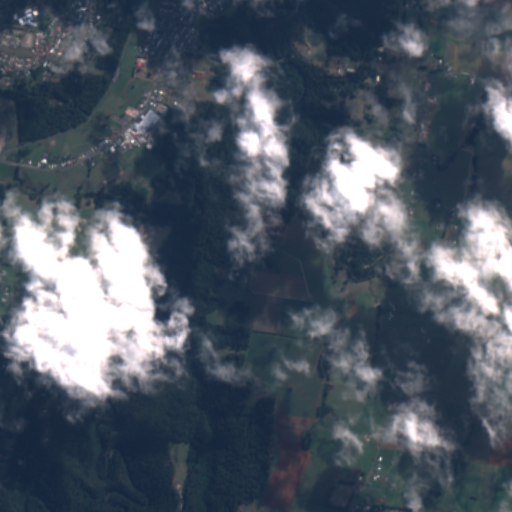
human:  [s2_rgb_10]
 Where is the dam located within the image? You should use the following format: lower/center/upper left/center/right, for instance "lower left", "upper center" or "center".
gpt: The dam is located in the lower right of the image.
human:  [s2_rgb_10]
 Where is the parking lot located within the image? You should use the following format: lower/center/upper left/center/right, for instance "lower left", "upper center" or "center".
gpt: The parking lot is located in the upper left of the image.
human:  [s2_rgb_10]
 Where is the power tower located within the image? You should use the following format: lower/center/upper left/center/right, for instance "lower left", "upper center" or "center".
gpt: The power tower is located in the upper of the image.
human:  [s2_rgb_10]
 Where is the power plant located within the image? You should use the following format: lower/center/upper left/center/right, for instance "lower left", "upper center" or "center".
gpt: There is no power plant in the image.